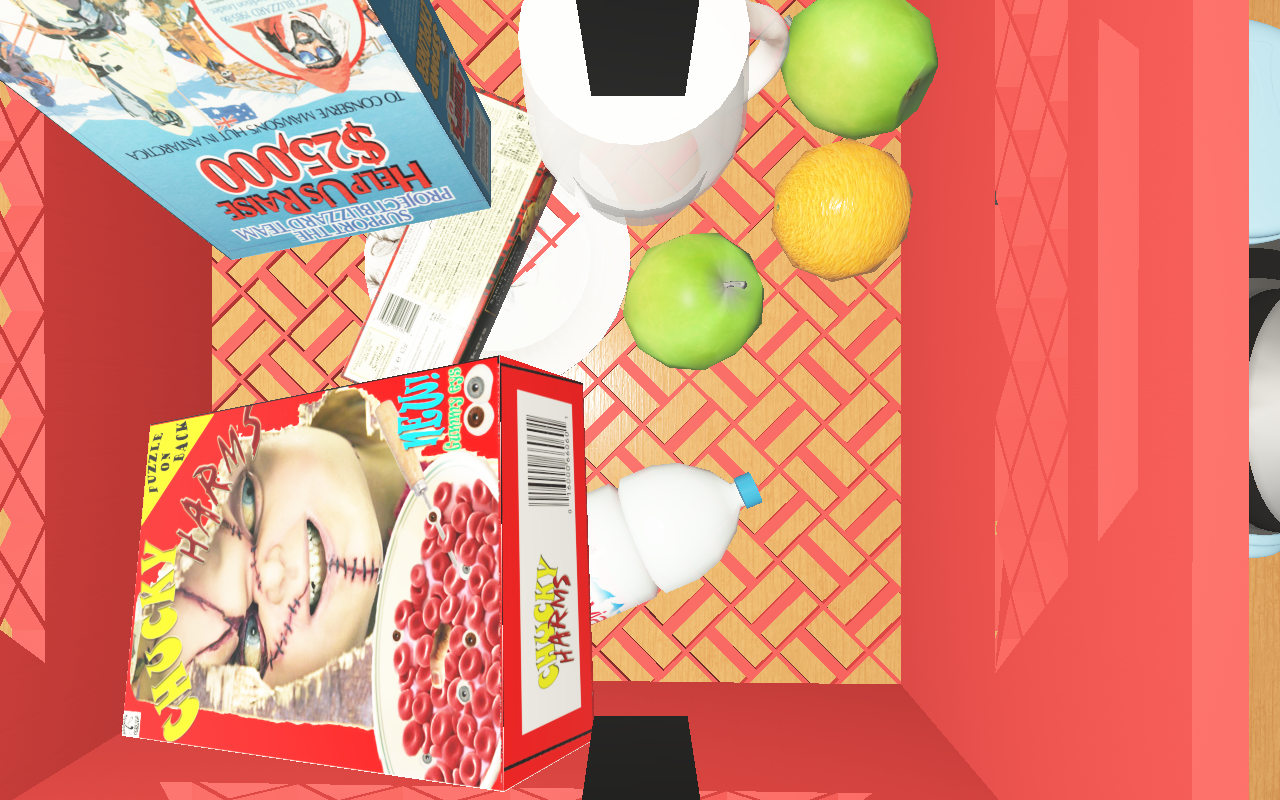
Objects in the scene:
water bottle
apple
apple
orange
orange
spoon
plate
glass
wineglass
jam jar
cereal box
biscuit box